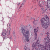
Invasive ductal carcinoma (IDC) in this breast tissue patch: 1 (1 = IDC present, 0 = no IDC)